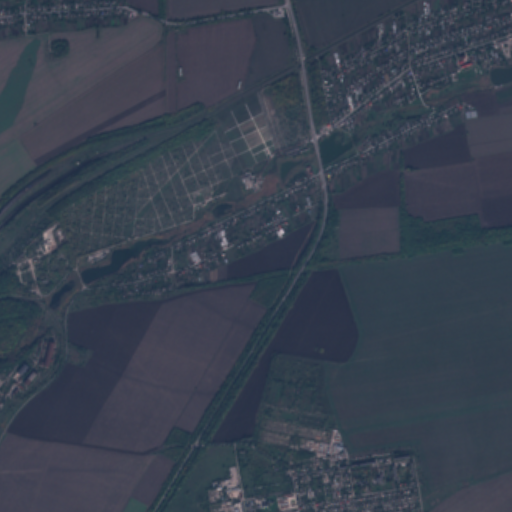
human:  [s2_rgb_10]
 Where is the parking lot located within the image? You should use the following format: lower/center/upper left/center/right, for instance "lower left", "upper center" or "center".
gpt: The parking lot is located in the upper center of the image.
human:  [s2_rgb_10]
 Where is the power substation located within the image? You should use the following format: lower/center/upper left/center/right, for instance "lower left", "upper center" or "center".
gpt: The power substation is located in the lower left of the image.
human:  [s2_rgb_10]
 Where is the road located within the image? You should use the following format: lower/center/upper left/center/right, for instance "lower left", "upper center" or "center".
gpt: There is no road in the image.